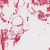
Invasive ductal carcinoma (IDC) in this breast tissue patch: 0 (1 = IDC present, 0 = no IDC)